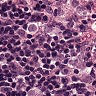
Metastatic tissue present: yes